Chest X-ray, AP view. Patient: 35 years old, sex M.
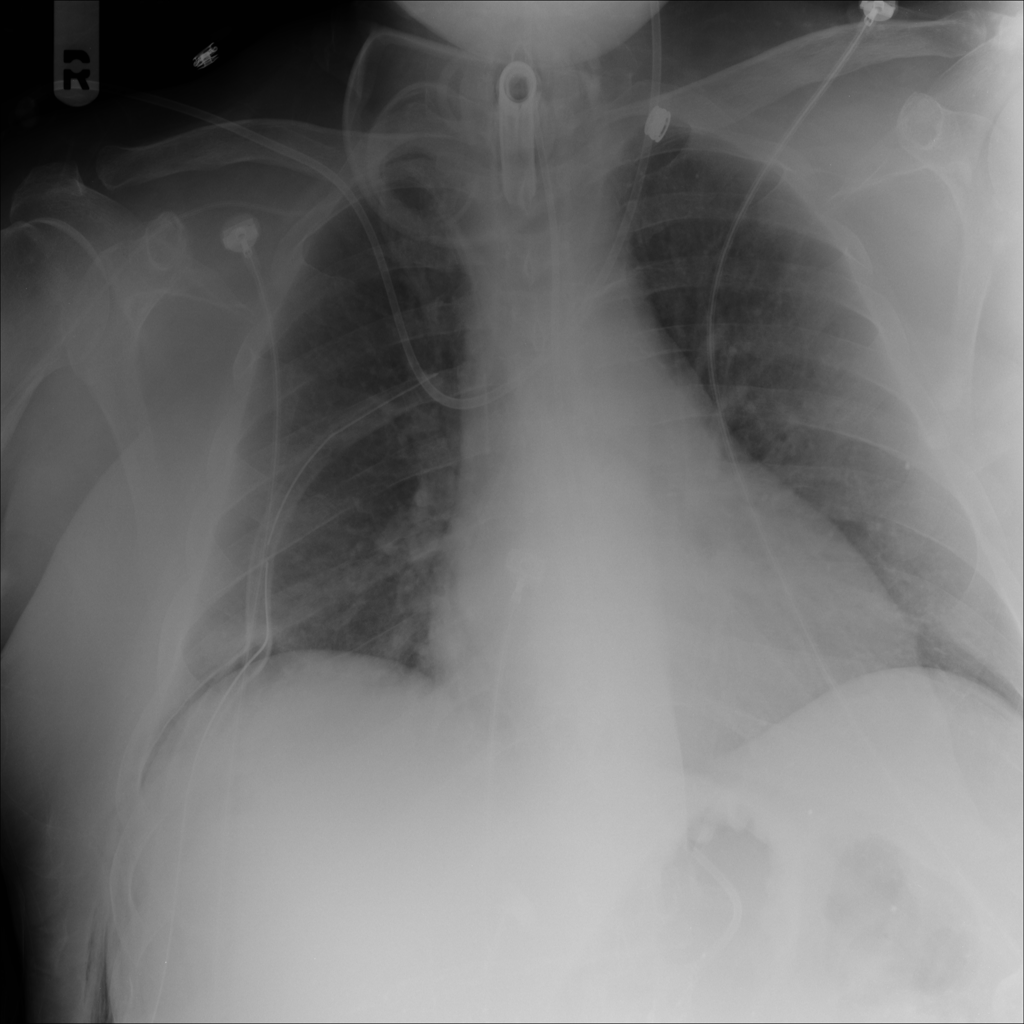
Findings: No Finding